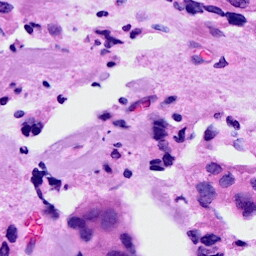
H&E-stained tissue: Breast